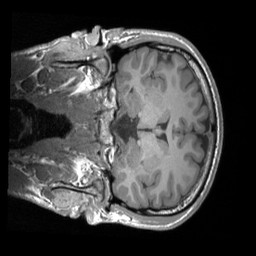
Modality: T1w
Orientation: coronal
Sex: male
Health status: ill
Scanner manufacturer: siemens
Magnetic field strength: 3 T
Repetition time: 1.66 s
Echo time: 0.00254 s